Interaction volume radius: 5 \u00c5
Interaction volume height: 30 \u00c5
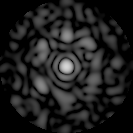
Disorder parameter: 0.6829